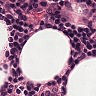
Metastatic tissue present: no